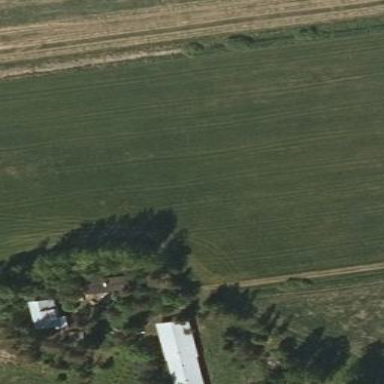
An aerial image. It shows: Farmyard area.